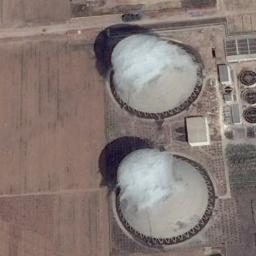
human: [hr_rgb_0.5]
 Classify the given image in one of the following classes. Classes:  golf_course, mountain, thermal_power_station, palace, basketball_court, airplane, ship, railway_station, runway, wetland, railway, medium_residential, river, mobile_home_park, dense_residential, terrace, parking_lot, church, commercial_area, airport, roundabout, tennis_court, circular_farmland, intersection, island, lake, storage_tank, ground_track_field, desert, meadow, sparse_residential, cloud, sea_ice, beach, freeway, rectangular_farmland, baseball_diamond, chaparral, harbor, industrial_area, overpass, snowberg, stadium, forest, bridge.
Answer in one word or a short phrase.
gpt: thermal_power_station